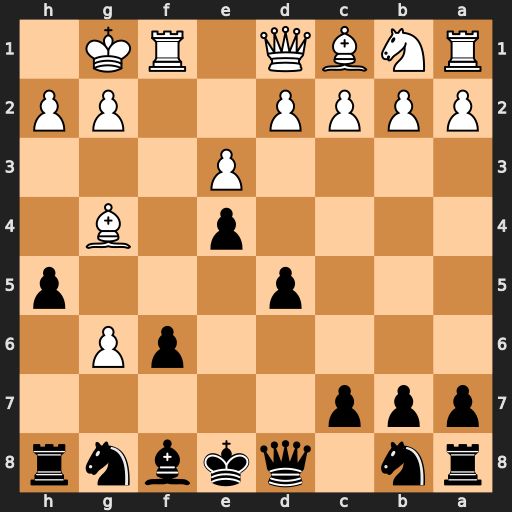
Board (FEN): rn1qkbnr/ppp5/5pP1/3p3p/4p1B1/4P3/PPPP2PP/RNBQ1RK1
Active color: b
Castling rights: kq
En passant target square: -
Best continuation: hxg4 g7 Bxg7